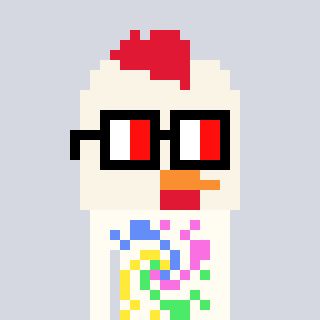
a pixel art character with square glasses with black frames and red eyes, a chicken-shaped head and a grayscale-colored body on a cool background